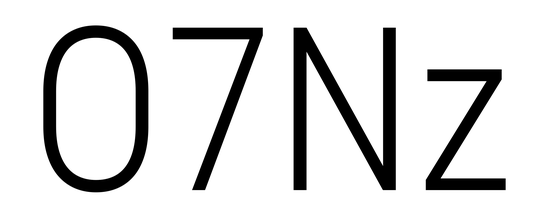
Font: Roboto_Condensed_Light